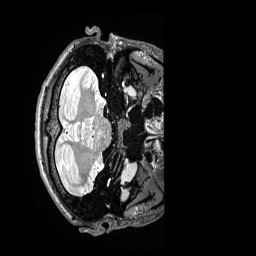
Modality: T2w
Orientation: axial
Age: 19
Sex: male
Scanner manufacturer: siemens
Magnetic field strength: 3 T
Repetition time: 3.2 s
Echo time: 0.564 s